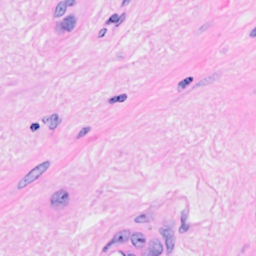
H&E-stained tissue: Breast